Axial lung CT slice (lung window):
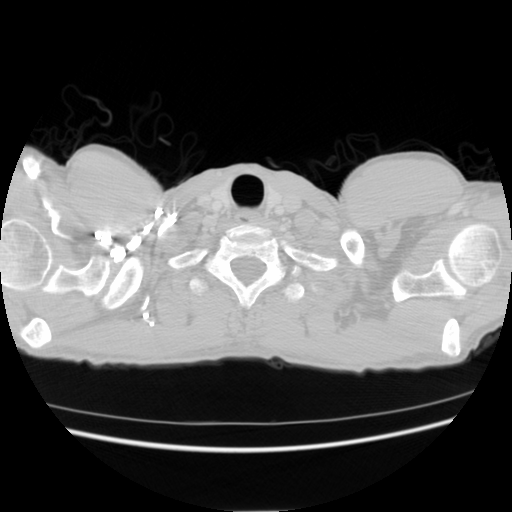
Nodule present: no